Question: I need to run 'SDK Manager' but get me bellow error :

And when I run the project get me this error 'Failure [INSTALL_FAILED_UID_CHANGED]' .
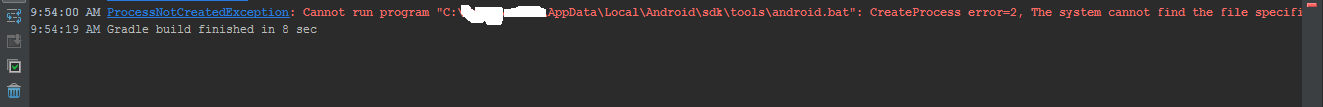
Answer: Under Android Studio, 'select File -> Project Structure -> JDK location'.
Specify the 'JAVA SDK folder'. .
This error cause there's not any folder or 'SDK manager' found in this directory.you just need to do like above and Specify the 'PATH' of 'SDK Manager'.
'PATH''sdk manager''SDK manager'